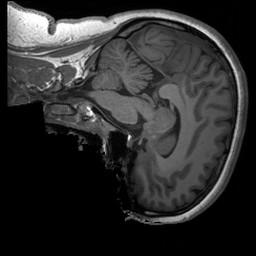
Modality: T1w
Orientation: sagittal
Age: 22
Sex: female
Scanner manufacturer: siemens
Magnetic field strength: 3 T
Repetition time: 1.9 s
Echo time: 0.00232 s